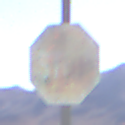
Verkehrszeichen: Stop
Umgebung: Outdoor, Nature
Tageszeit: MorningAfternoon
Wetter: Clear
Licht: Natural
Jahreszeit: NotSpecified
Kontrast: HighContrast